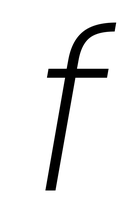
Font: Poppins-ExtraLightItalic